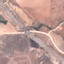
Land use / land cover: Highway